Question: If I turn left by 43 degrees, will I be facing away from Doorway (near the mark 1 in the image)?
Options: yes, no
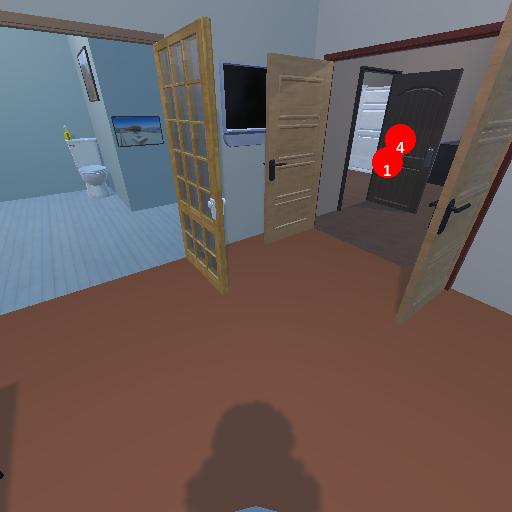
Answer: yes